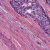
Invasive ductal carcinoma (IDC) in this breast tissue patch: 0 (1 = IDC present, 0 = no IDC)